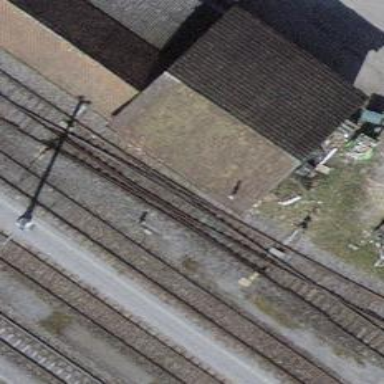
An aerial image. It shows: Single-track railway siding.